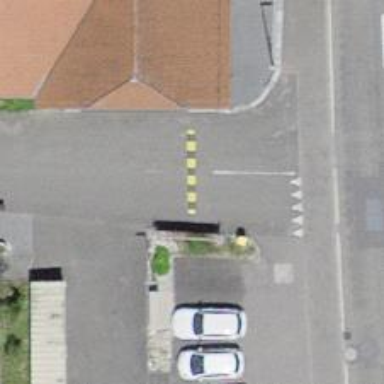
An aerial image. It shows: Bump for traffic calming.